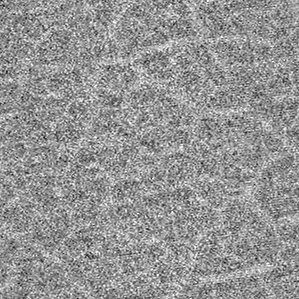
Label: frost